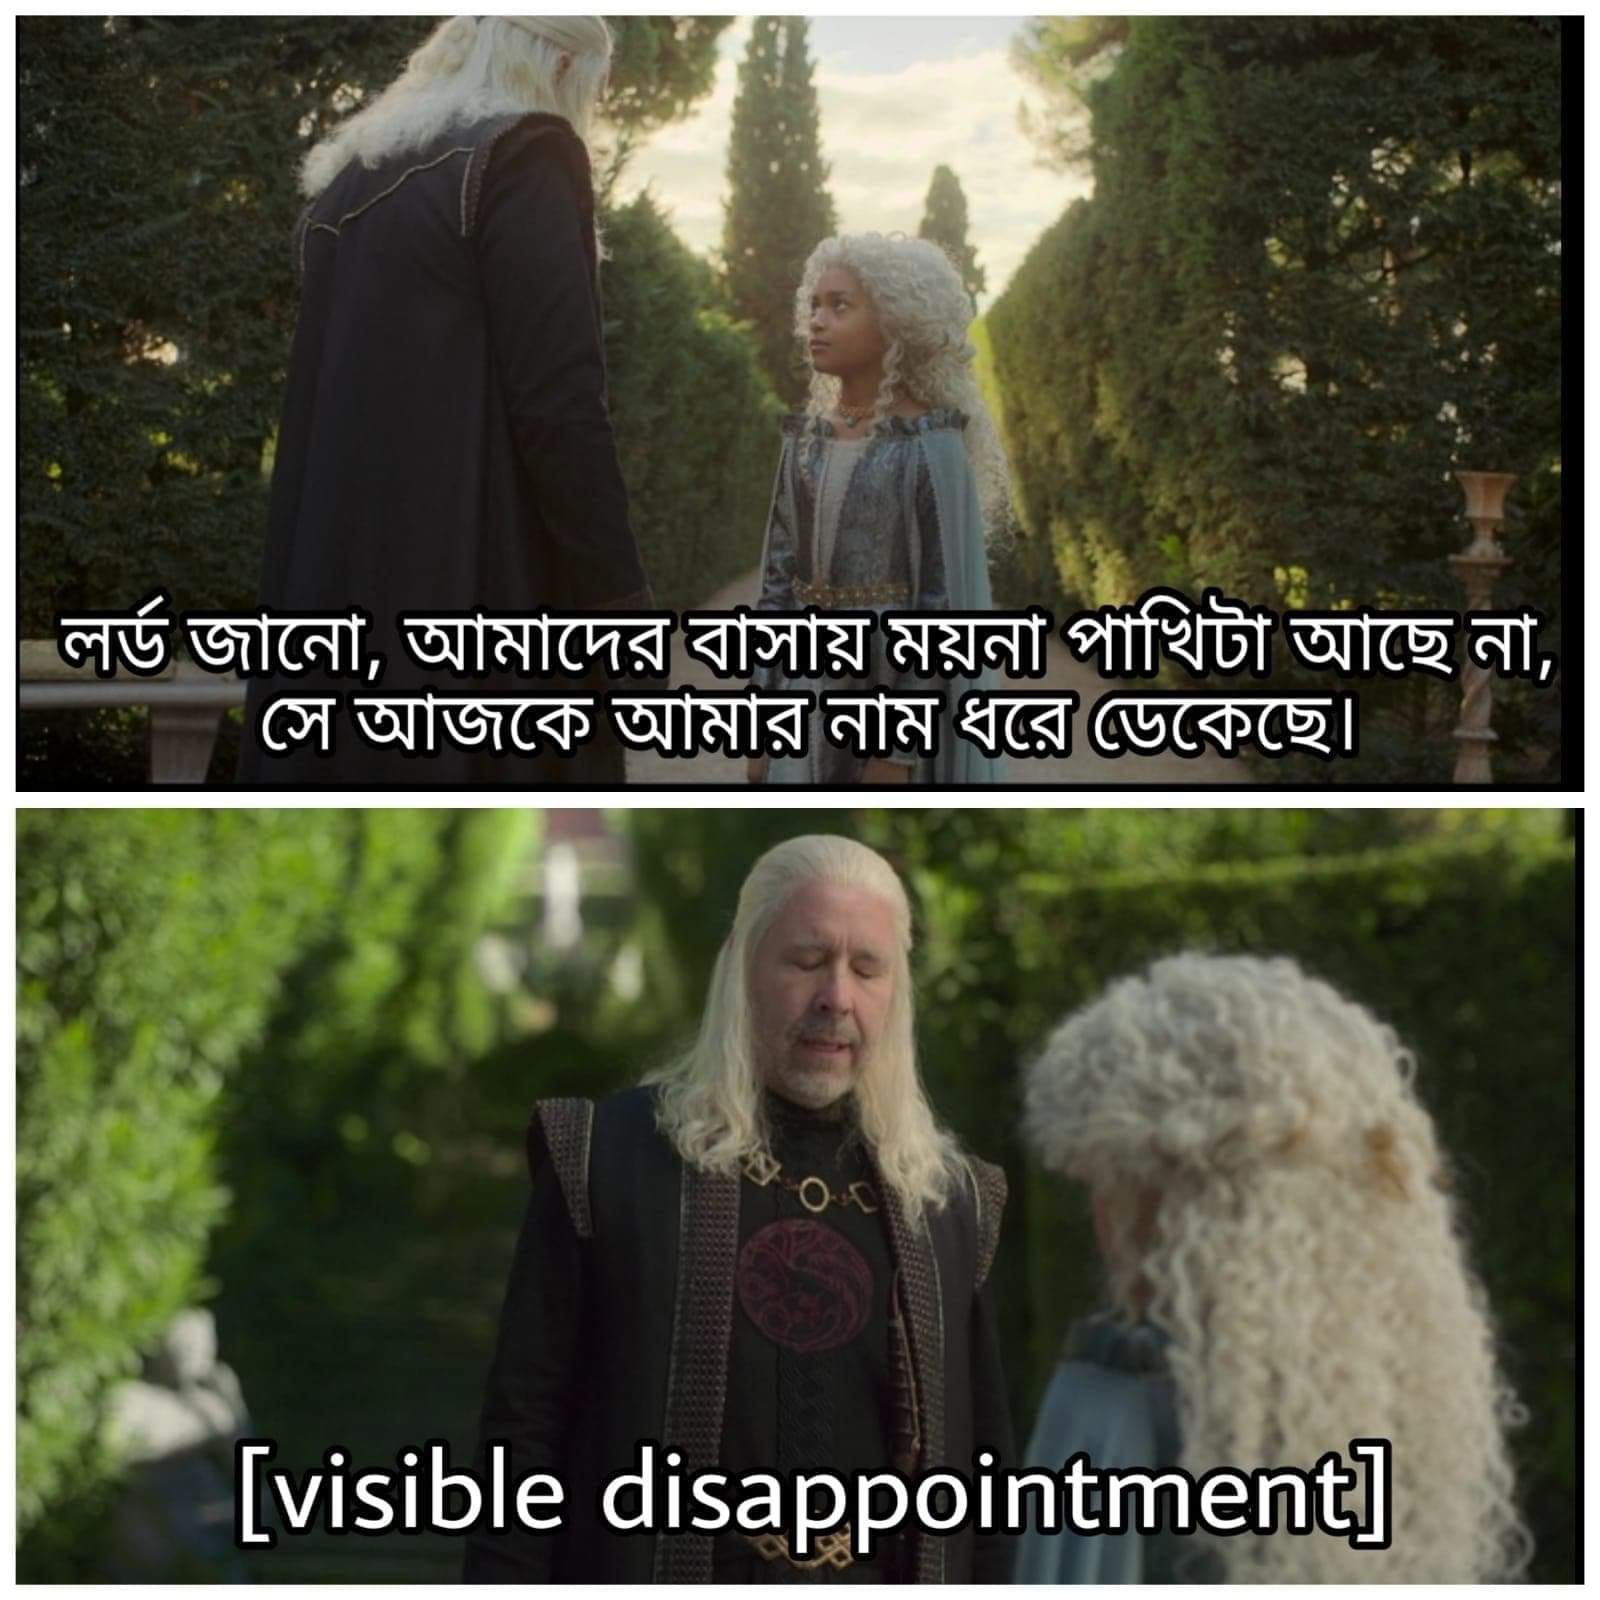
Caption: লর্ড জানো , আমাদের বাসায় ময়না পাখিটা আছে না , সে আজকে আমার নাম ধরে ডেকেছে ।     [Visible disappoinment]
Label: non-hate